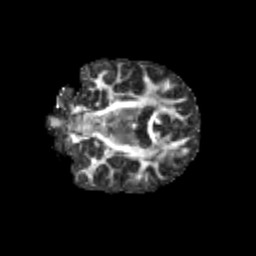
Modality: FA
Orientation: coronal
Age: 9
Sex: male
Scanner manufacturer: siemens
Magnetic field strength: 3 T
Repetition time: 3.8 s
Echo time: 0.07 s